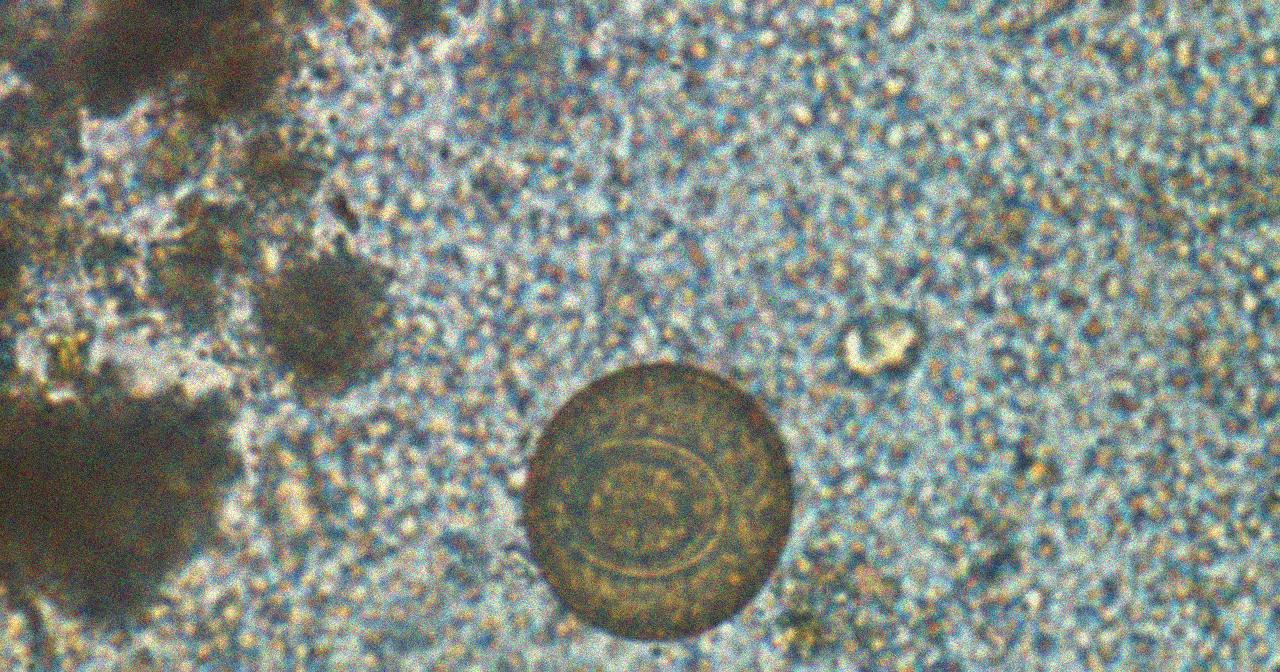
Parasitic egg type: Hymenolepis diminuta